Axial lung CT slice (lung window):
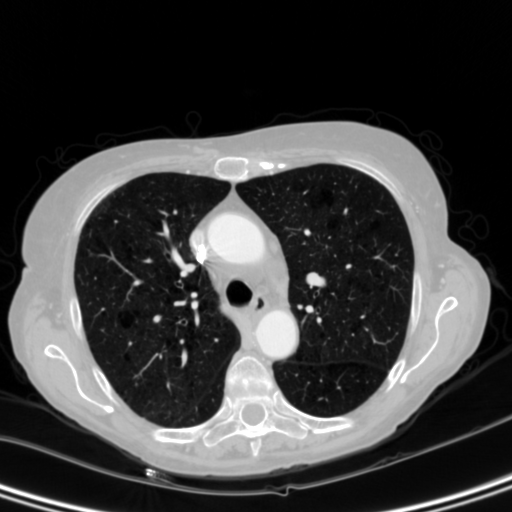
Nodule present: no